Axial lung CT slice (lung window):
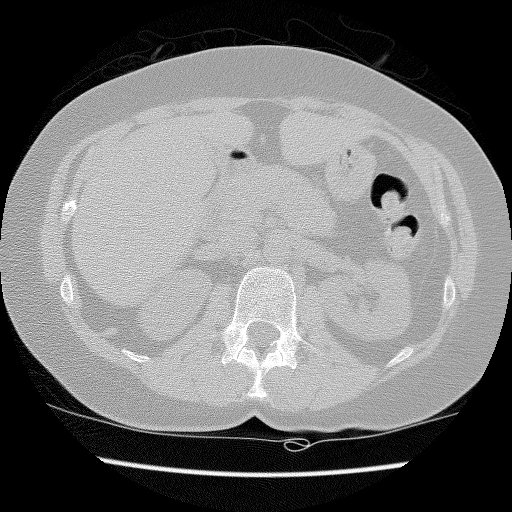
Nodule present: no